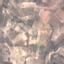
Land use / land cover class: PermanentCrop